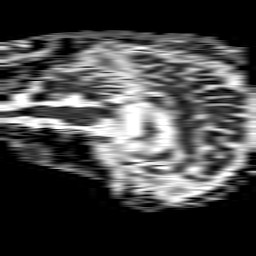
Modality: ADC
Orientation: sagittal
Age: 52
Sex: male
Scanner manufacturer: philips
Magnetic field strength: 1.5 T
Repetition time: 4.6 s
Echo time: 0.08941 s